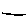
Label: line